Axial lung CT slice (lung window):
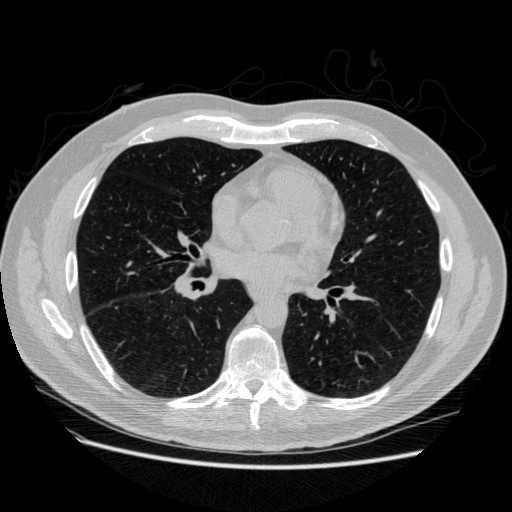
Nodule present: no